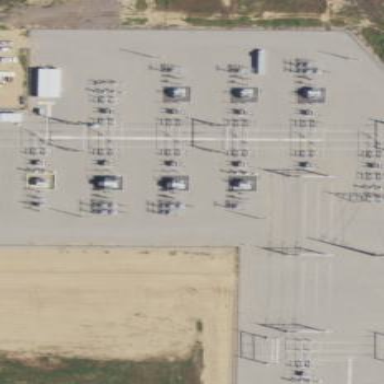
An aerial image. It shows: Power substation primarily used for electricity generation.